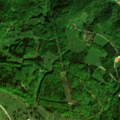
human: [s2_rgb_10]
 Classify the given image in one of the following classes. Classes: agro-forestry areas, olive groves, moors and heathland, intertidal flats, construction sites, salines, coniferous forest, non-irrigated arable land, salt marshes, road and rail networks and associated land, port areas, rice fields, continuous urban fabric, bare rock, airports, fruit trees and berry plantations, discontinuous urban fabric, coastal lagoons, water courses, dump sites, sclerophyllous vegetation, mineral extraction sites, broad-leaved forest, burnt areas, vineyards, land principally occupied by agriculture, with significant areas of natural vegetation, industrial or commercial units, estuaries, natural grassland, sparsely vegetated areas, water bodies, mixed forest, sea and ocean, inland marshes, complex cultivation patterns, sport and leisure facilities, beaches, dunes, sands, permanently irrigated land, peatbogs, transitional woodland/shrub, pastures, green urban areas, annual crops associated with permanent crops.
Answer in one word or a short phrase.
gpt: broad-leaved forest, coniferous forest, mixed forest, natural grassland